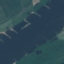
Land use / land cover class: River